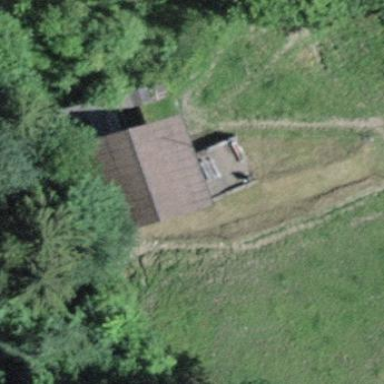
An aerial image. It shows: Rural barn.